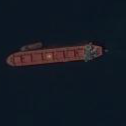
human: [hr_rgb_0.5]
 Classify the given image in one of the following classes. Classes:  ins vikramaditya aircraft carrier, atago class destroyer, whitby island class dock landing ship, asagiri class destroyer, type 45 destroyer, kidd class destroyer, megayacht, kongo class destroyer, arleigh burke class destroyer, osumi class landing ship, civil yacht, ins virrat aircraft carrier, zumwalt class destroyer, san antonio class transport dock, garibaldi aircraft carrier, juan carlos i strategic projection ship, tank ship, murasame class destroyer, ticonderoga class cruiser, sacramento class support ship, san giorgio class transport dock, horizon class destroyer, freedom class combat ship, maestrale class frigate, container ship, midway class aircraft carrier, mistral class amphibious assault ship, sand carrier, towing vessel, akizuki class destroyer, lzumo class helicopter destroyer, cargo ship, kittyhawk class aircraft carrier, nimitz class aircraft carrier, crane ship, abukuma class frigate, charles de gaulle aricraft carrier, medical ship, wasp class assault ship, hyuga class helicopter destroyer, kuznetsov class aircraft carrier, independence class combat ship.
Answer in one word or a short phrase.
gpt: Cargo ship